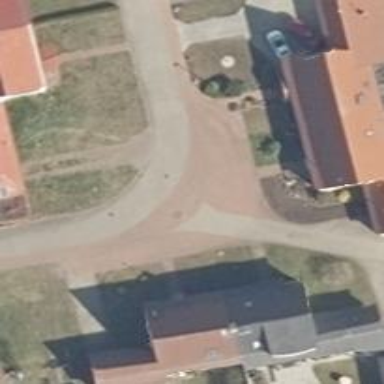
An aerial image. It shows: Residential road with concrete surface. There is sidewalk on the left side.